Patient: sex M, age 69
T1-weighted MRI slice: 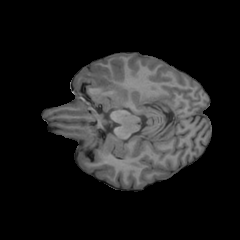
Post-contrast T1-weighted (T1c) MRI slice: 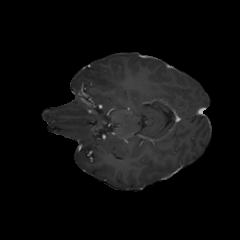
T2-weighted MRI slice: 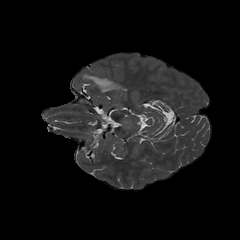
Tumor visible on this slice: yes
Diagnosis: Glioblastoma, IDH-wildtype
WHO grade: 4